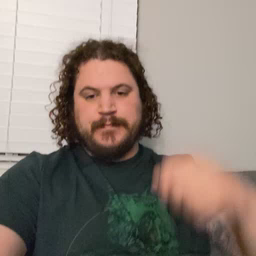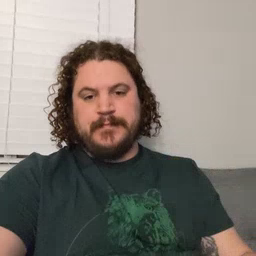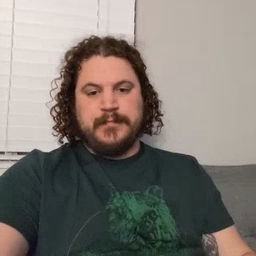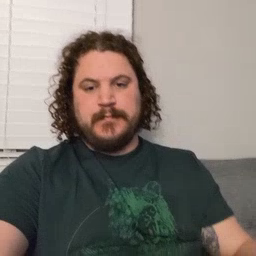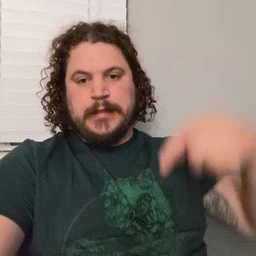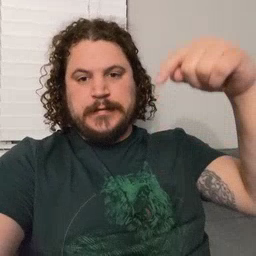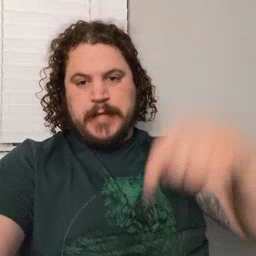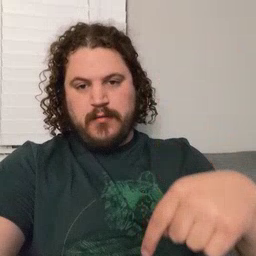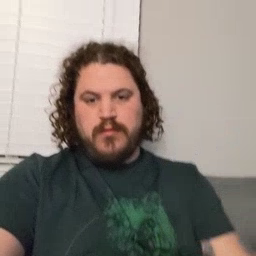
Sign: down